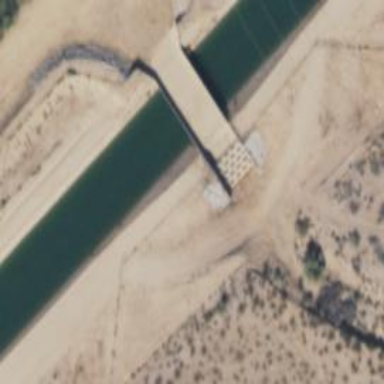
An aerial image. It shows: Aqueduct bridge.